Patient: sex M, age 61
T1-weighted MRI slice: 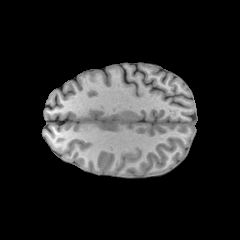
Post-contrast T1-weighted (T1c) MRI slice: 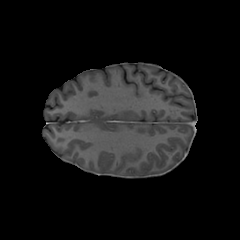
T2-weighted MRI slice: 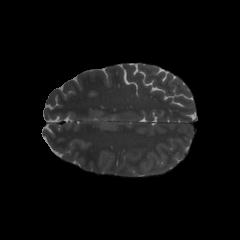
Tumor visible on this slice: no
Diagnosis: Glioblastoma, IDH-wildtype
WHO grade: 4